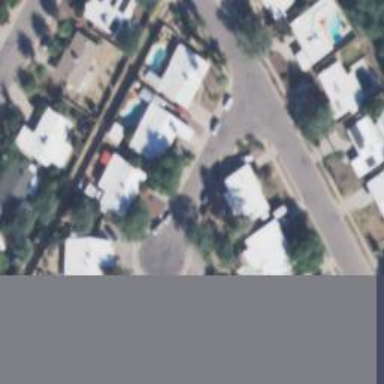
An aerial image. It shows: Alley classified as service road.